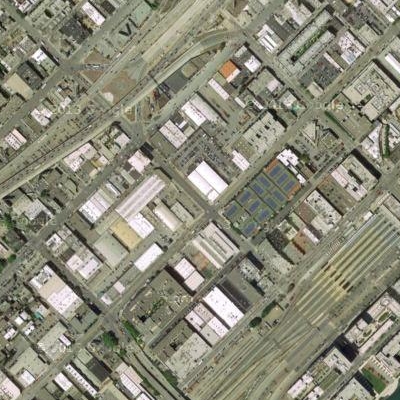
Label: cIndustry